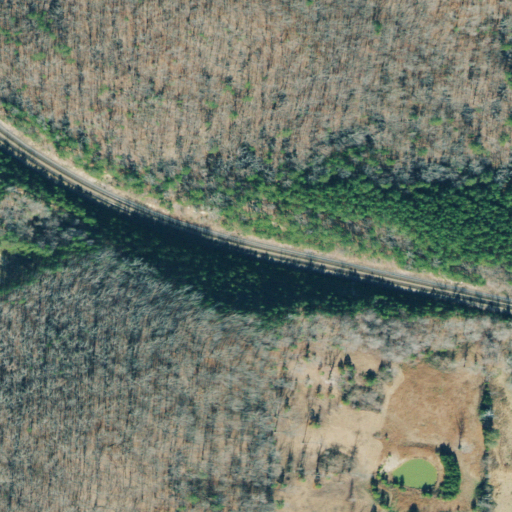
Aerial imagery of gap in Georgia named Whites Cut containing deciduous forest, mixed forest, evergreen forest, low intensity development, medium intensity development, open development, pasture, and grassland